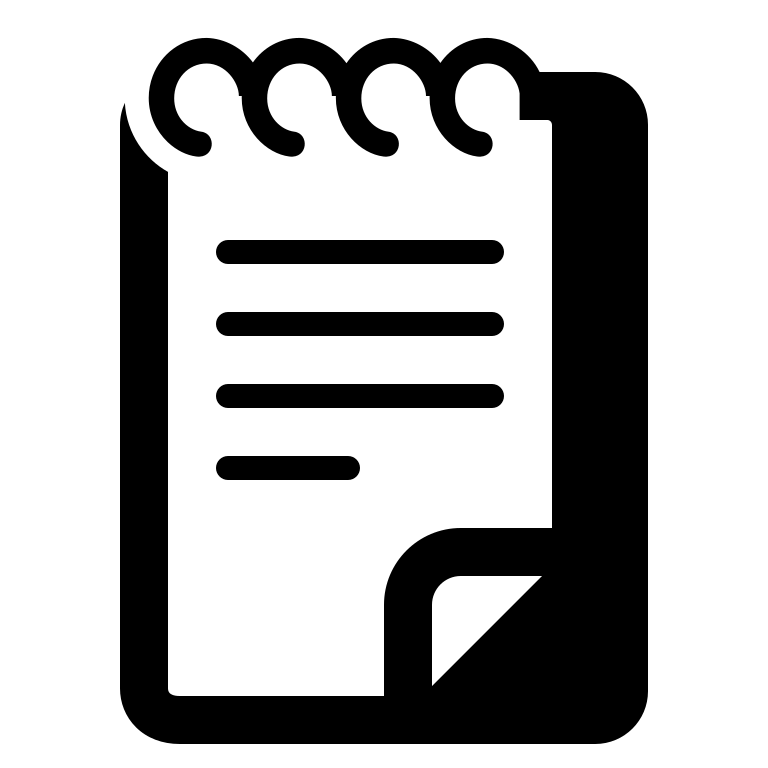
spiral notepad high contrast